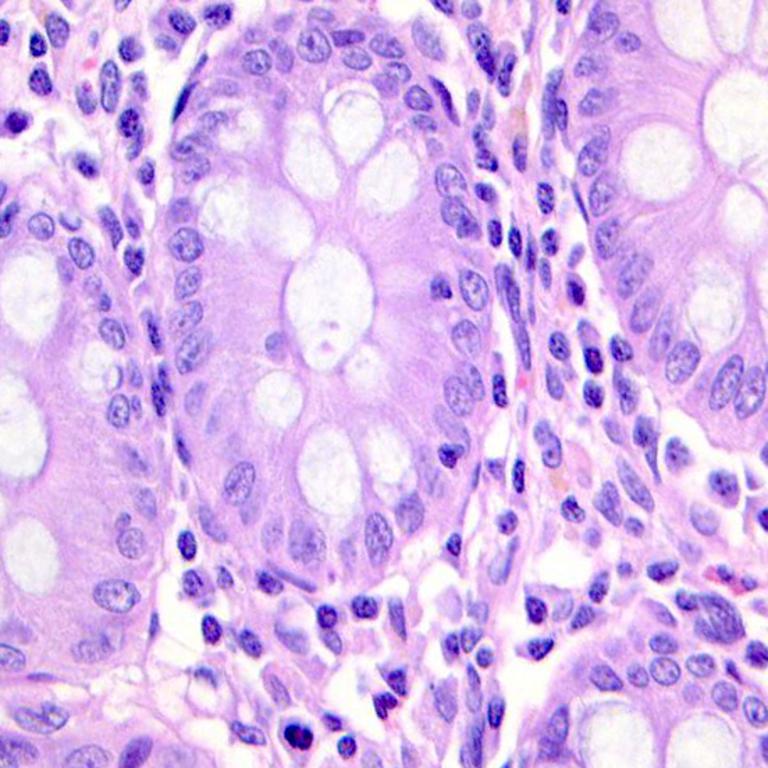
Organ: colon
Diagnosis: benign